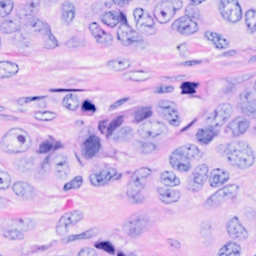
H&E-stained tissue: Breast